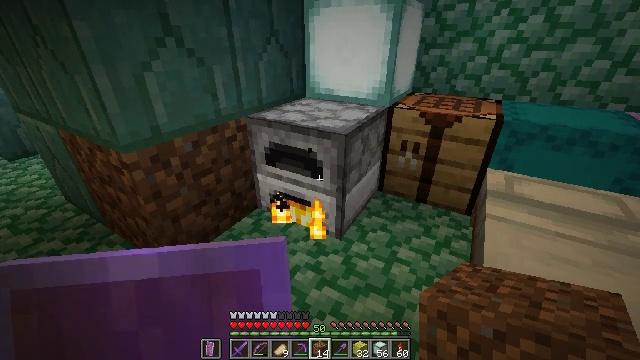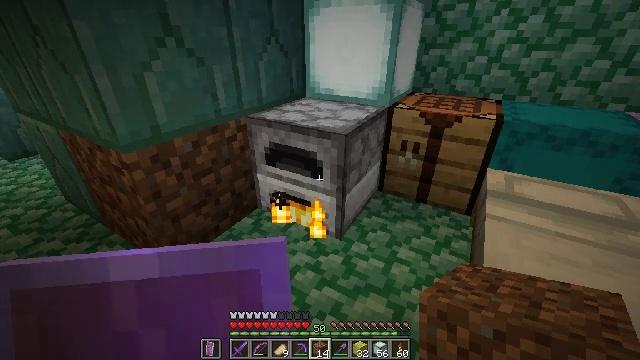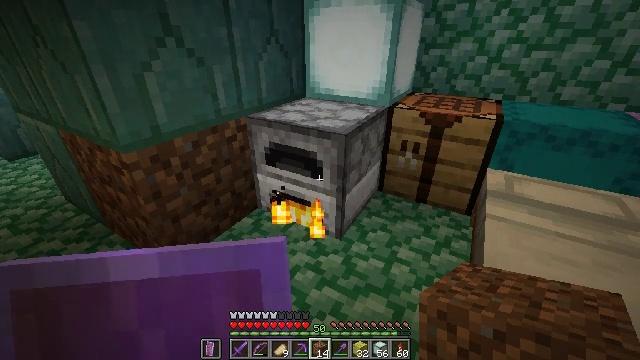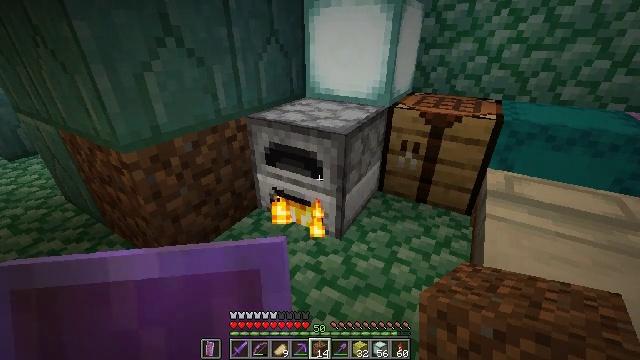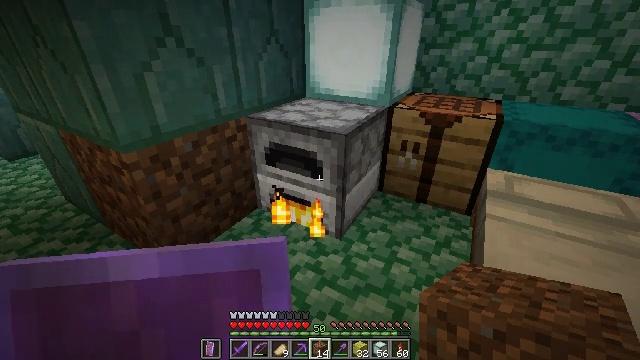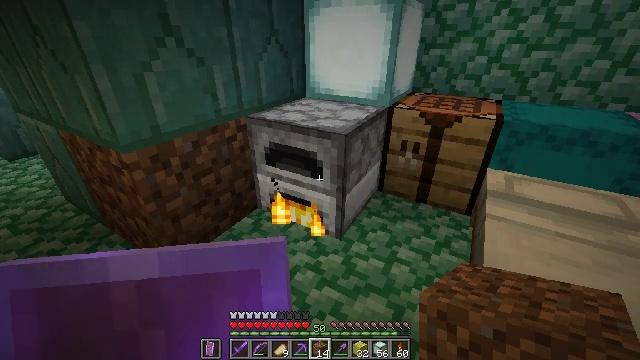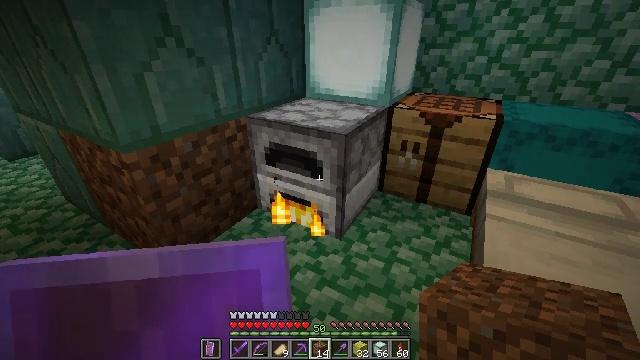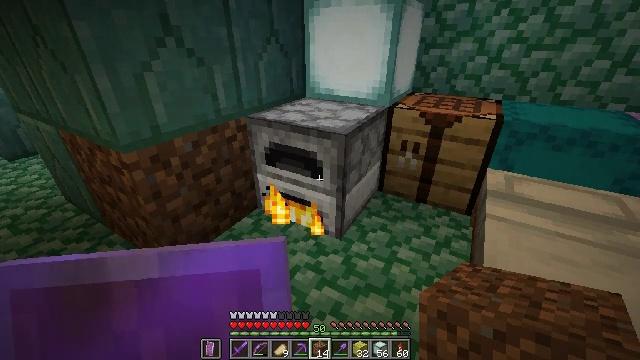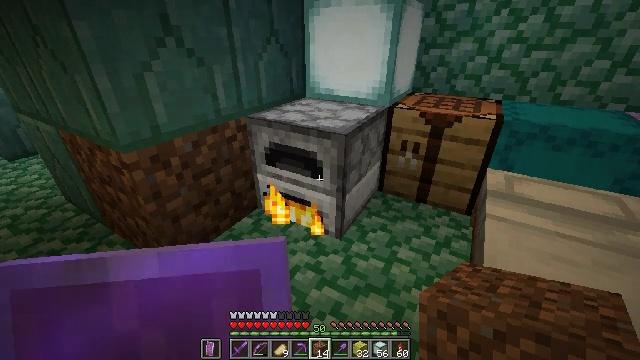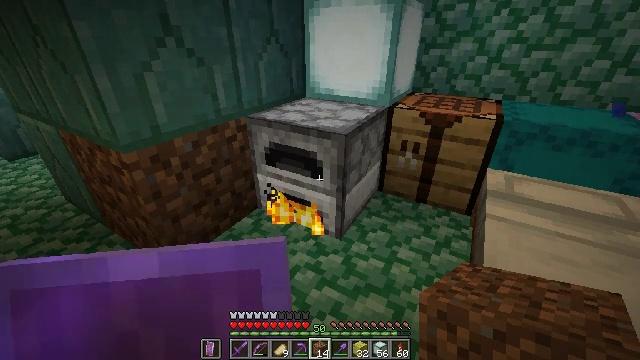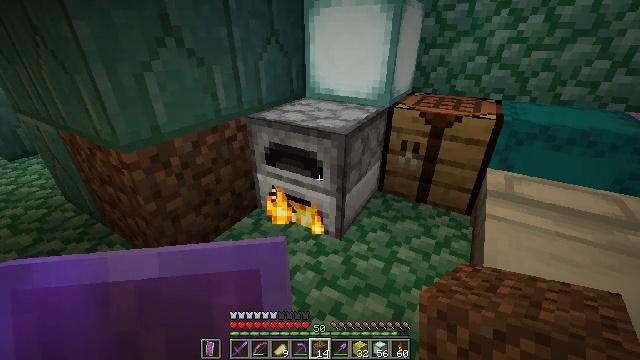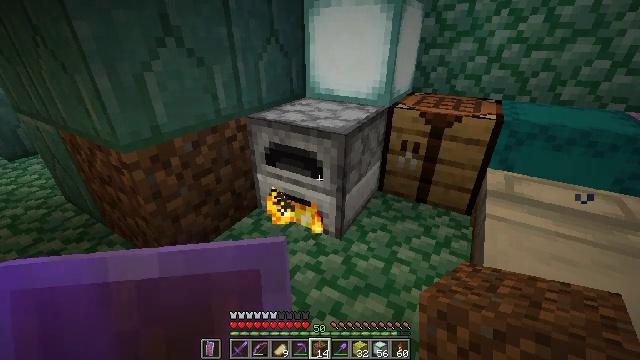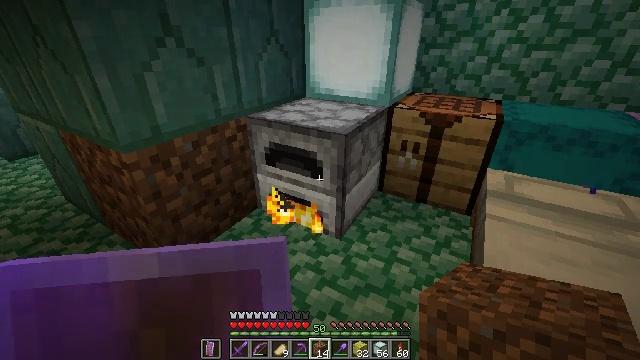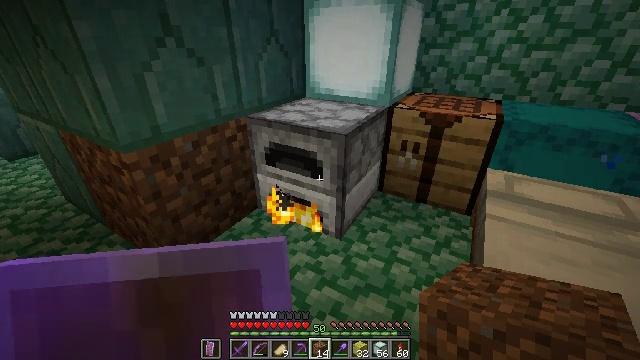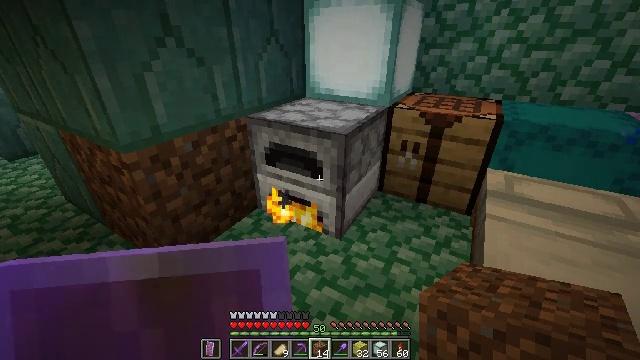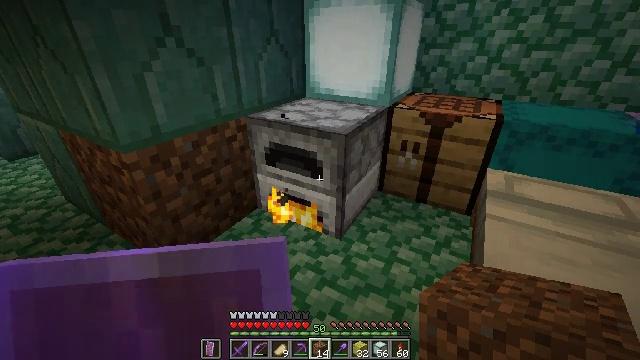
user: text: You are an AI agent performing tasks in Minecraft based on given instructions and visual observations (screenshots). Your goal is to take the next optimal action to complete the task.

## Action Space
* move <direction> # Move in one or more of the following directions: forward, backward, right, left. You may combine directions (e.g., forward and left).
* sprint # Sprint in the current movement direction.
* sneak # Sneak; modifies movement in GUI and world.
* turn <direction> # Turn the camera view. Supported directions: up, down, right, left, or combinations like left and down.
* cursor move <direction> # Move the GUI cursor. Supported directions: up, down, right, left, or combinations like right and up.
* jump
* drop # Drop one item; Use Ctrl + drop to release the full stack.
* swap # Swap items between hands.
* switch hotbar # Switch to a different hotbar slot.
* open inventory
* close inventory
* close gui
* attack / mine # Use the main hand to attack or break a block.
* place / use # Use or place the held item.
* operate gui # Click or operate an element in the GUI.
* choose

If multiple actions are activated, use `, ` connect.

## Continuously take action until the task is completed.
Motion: motion action
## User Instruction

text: craft item sponge
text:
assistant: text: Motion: no_op
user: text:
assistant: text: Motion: no_op
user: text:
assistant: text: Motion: no_op
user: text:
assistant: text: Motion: no_op
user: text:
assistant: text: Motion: no_op
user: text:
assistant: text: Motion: no_op
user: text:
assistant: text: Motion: no_op
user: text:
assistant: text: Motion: no_op
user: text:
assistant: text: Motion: no_op
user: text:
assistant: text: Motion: no_op
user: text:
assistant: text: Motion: no_op
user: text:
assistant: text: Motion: no_op
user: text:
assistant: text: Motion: no_op
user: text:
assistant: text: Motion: no_op
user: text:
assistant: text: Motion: no_op
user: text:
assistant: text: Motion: no_op
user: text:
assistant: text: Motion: no_op
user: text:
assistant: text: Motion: no_op
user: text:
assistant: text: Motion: no_op
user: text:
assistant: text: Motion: no_op
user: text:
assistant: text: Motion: no_op
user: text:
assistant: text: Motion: no_op
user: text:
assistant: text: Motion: no_op
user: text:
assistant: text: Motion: no_op
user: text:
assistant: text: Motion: no_op
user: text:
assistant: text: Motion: no_op
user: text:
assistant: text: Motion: no_op
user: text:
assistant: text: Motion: no_op
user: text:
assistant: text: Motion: no_op
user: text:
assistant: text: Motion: no_op